Field crop: tomato
Growth stage: 2
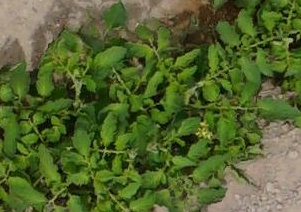
Species: tomato